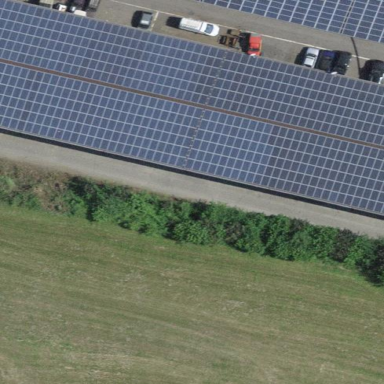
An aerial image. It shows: Solar power generator using photovoltaic panels.